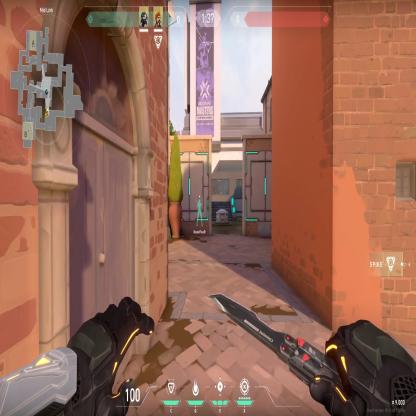
Label: teammate